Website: home-depot
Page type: address-validator
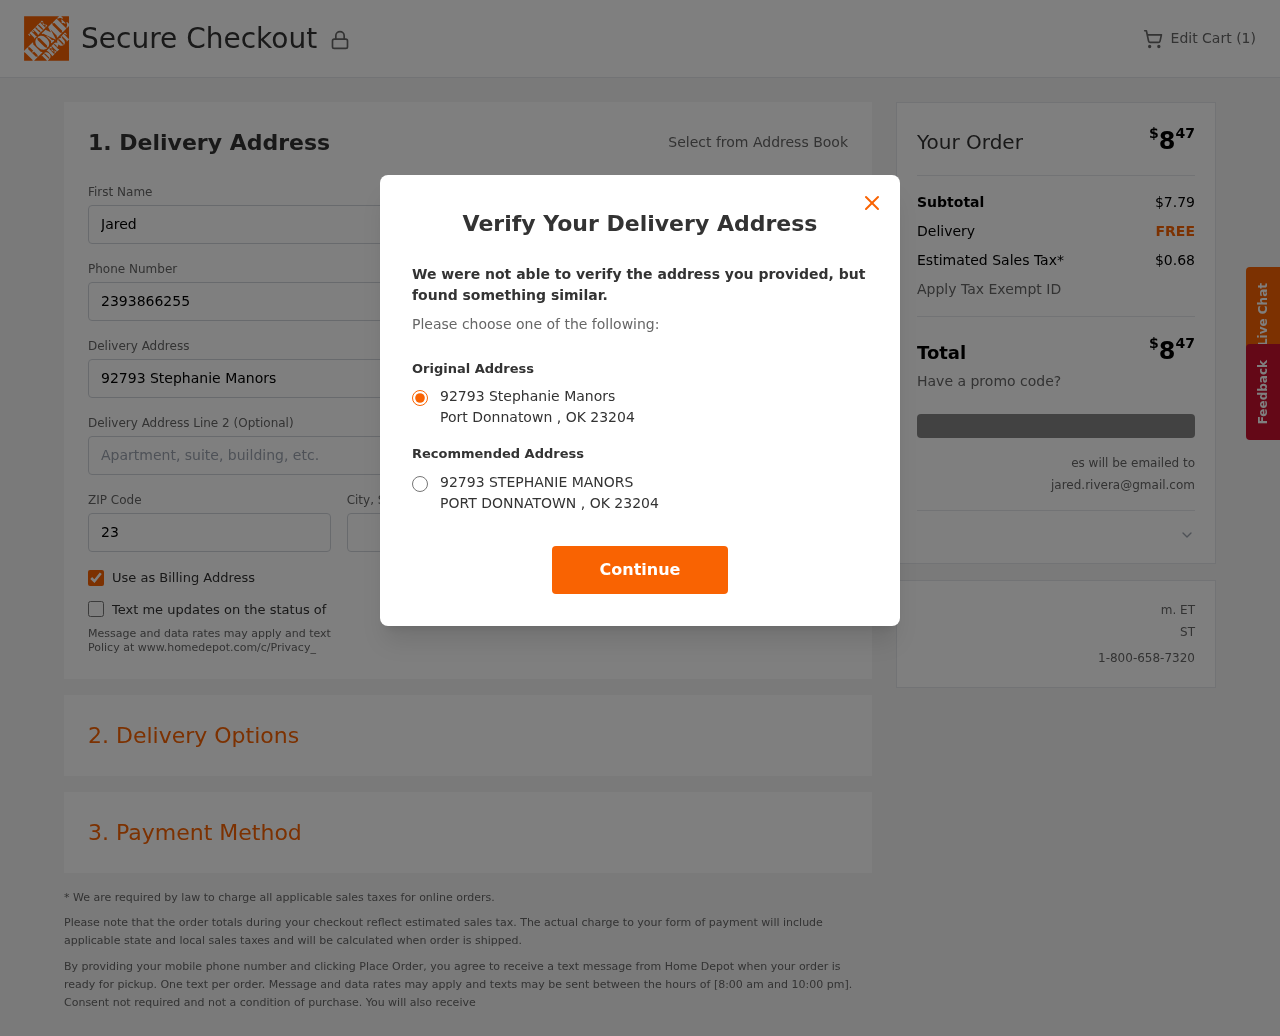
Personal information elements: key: PII_CITY
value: Port Donnatown
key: PII_EMAIL
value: jared.rivera@gmail.com
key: PII_POSTCODE
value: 23204
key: PII_STATE_ABBR
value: OK
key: PII_STREET
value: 92793 Stephanie Manors
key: PII_FIRSTNAME
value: Jared
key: PII_LASTNAME
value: Rivera
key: PII_PHONE
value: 2393866255
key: PII_CITY_STATE
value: Port Donnatown, OK
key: PII_STREET_ALT
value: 92793 STEPHANIE MANORS
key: PII_CITY_ALT
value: PORT DONNATOWN
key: PII_POSTCODE_FULL
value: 23204
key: PII_POSTCODE_NUMERIC
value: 23204
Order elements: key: ORDER_NUM_ITEMS
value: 1
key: ORDER_TOTAL
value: $847
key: ORDER_SUBTOTAL
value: $7.79
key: ORDER_SHIPPING_COST
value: FREE
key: ORDER_TAX
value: $0.68